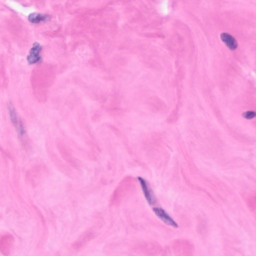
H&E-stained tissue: Breast